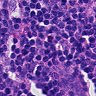
Metastatic tissue present: no